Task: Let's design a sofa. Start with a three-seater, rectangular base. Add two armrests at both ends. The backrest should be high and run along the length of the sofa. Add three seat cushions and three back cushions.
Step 22:
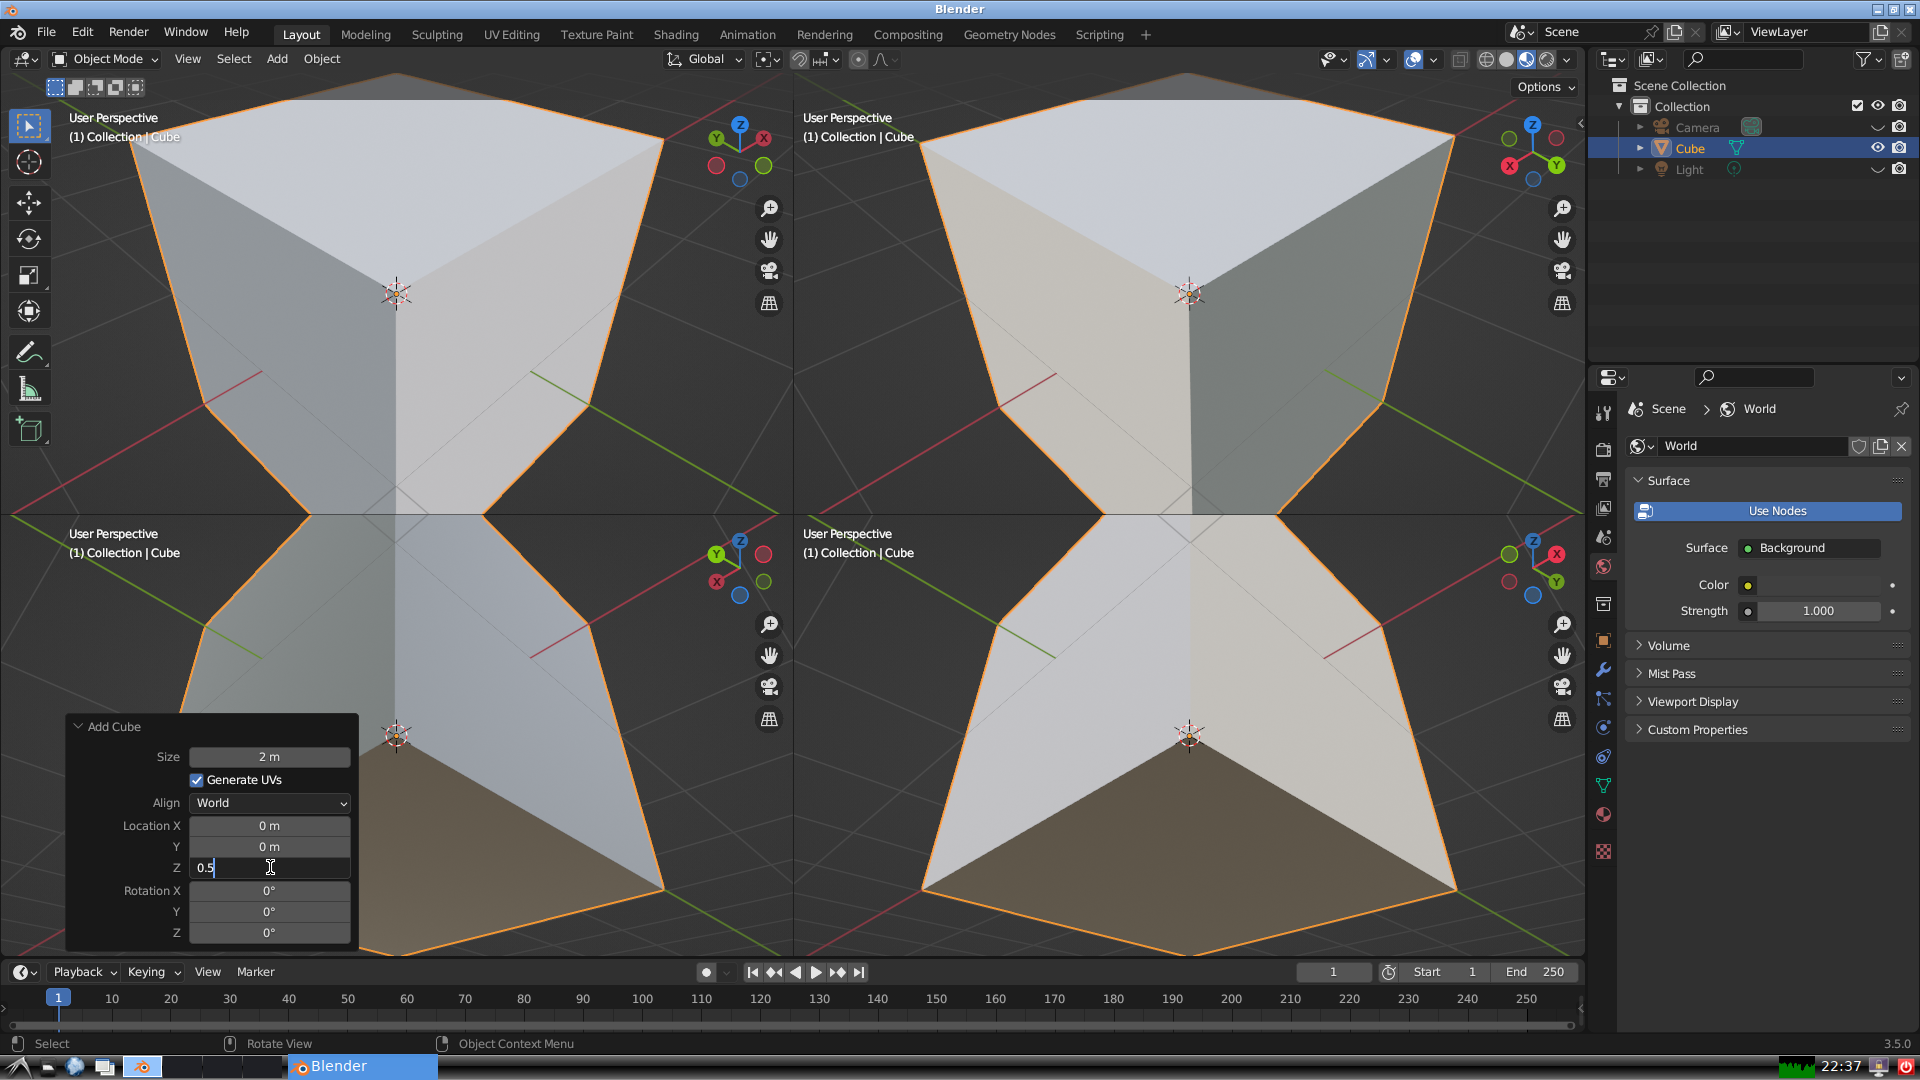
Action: {"key_press": ['Return']}